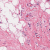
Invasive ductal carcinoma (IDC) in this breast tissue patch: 0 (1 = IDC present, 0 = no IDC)